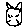
Label: cat